Question: I have a series of images that I am converting to thumbnails using PHP ImageMagick. The images are JPEG files of products on plain white backgrounds. The white space around the images are uneven so I want to trim away the extra background. Here is what I have tried:
'''
$im = new Imagick($imgurl);
$im->trimImage(0);
$im->thumbnailImage(200,0);
$im->writeImage("thumb/".$imgurl);
'''
This works as far as the 'thumbnailImage()' is concerned creating a thumbnail that is 200 px wide, but the 'trimImage()' does not have any effect leaving me with the same amount of surrounding whitespace as in the original image.
Can anyone suggest where I am going wrong or how else I might achieve this. I understand that 'imagemagick' 'trimImage()' can use fuzz, but I couldn't find a good example of how this should be used.
Here is a sample image:

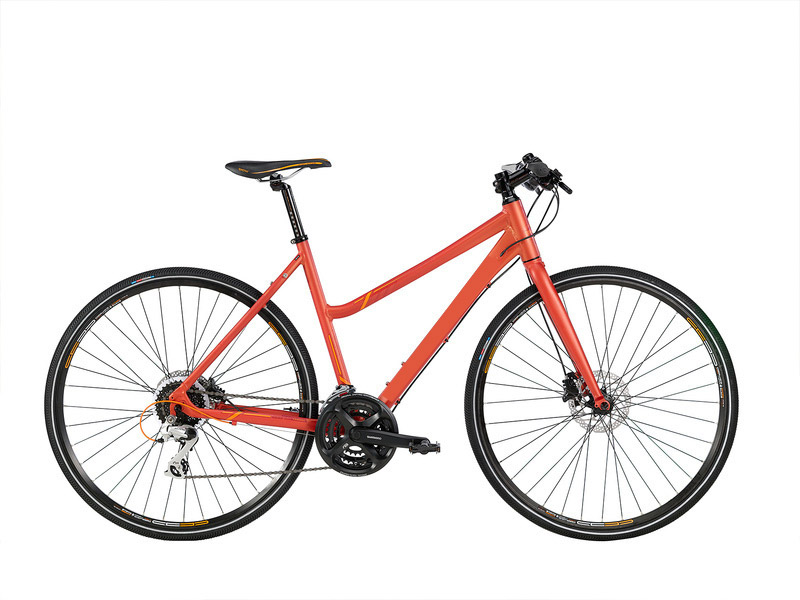
Answer: You need to add some 'fuzz' into your 'trimImage()'
I did a really quick experiment, that worked:
'''
$im->trimImage(20000);
'''
It seems around 2,000 is enough for this image. It is relative to the Quantum Range which is 65,536 if your ImageMagick is compiled with 'Q16'. Try running:
'''
identify | head -1
'''
to see your Quantum Size, like this:
'''
Version: ImageMagick 6.8.9-8 Q16 x86_64 2014-12-04
'''
If you want to get the Quantum Range in your PHP code, use this <URL>, then you can express it as a percentage in case you ever use a Q8 or Q32 version of ImageMagick.
If you want to experiment at the Terminal/Command-line, the equivalent command is to set the 'fuzz' before running 'trim', so the following is the equivalent of '$im->trimImage(6553);'
'''
convert bike.jpg -fuzz 10% -trim out.jpg
'''